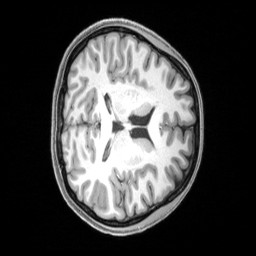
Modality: T1w
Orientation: axial
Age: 27
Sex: female
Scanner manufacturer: siemens
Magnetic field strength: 3 T
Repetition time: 2.4 s
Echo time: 0.00219 s